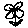
Label: flower